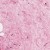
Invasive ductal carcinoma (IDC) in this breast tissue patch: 0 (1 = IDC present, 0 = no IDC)